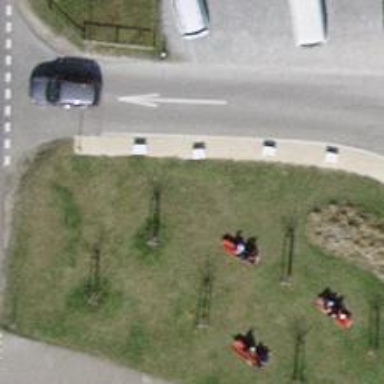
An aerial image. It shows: Red bench.